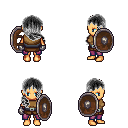
a pixel art fantasy rpg character, female body template, human, tanned skin, leather chest armor, magenta pants, gray right-swept hairstyle, metal gloves, shield, four views (front, back, left, right), 2x2 character sprite sheet, small pixel art, hard edges, no anti-aliasing